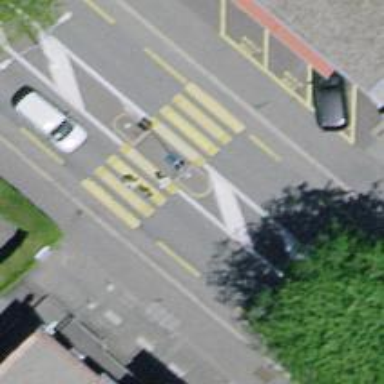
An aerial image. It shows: Marked footway crossing with central island.